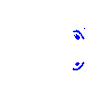
Particle: pion